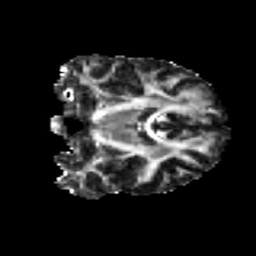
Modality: FA
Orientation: coronal
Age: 26
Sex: female
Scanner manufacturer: ge
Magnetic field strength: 3 T
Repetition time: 7.8 s
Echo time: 0.0606 s